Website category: auto
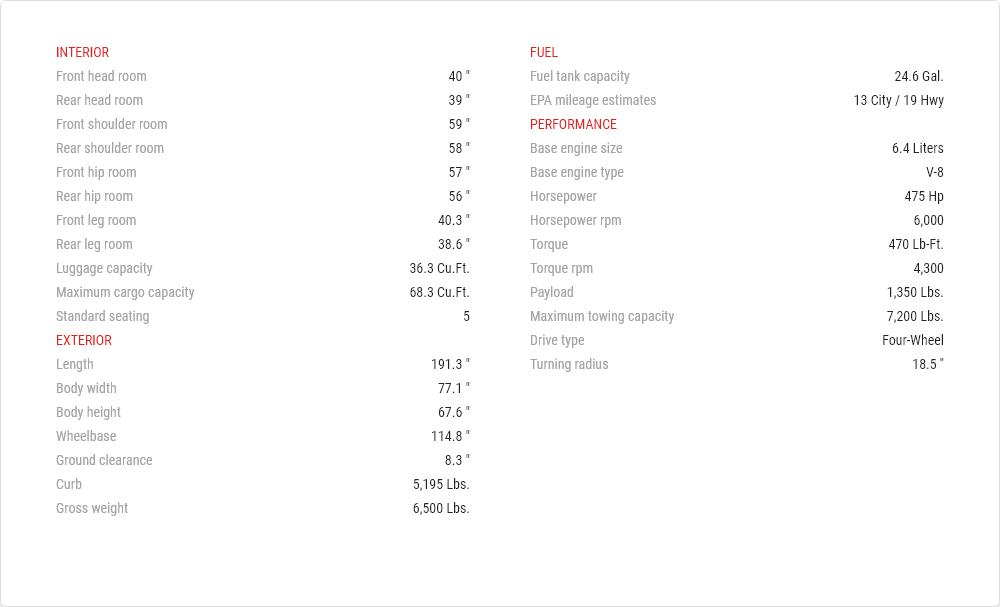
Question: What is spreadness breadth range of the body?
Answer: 77.1 "

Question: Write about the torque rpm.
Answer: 4,300

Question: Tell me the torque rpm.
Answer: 4,300

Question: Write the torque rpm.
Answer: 4,300

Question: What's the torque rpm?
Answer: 4,300

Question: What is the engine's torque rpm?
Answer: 4,300

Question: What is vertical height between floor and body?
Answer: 8.3 "

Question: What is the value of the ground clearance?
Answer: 8.3 "

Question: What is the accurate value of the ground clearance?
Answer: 8.3 "

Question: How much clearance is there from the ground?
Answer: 8.3 "

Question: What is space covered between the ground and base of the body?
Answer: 8.3 "

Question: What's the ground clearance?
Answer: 8.3 "

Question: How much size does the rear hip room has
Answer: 56 "

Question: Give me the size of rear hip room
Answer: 56 "

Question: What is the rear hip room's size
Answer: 56 "

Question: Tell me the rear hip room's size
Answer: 56 "

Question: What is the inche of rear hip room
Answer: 56 "

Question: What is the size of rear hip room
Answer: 56 "

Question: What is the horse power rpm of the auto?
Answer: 6,000

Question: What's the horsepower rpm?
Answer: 6,000

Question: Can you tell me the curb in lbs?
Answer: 5,195 lbs.

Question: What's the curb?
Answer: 5,195 lbs.

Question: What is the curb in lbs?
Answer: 5,195 lbs.

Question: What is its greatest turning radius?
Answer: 18.5 ''

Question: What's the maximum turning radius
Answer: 18.5 ''

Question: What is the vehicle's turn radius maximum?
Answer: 18.5 ''

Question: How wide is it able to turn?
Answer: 18.5 ''

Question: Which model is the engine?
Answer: V-8

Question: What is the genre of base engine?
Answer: V-8

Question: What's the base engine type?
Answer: V-8

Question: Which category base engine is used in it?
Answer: V-8

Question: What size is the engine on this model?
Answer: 6.4 liters

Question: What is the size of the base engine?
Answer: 6.4 liters

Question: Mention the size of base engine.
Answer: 6.4 liters

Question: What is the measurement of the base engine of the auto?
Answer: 6.4 liters

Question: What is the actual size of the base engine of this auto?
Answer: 6.4 liters

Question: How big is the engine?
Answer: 6.4 liters

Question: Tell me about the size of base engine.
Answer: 6.4 liters

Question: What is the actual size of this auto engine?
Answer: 6.4 liters

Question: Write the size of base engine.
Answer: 6.4 liters

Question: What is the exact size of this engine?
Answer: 6.4 liters

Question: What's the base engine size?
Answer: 6.4 liters

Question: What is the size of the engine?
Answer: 6.4 liters

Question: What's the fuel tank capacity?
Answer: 24.6 gal.

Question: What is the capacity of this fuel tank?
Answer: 24.6 gal.

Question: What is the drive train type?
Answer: four-wheel

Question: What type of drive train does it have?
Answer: four-wheel

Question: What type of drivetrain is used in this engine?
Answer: four-wheel

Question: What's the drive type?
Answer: four-wheel

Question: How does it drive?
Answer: four-wheel

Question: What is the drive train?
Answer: four-wheel

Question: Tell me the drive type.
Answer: four-wheel

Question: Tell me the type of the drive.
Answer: four-wheel

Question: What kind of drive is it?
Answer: four-wheel

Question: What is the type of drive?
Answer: four-wheel

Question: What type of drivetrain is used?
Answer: four-wheel

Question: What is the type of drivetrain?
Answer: four-wheel

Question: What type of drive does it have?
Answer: four-wheel

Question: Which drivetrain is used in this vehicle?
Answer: four-wheel

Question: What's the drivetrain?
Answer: four-wheel

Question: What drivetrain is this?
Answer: four-wheel

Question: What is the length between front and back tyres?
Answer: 114.8 "

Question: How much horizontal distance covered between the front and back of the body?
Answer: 114.8 "

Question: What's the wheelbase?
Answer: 114.8 "